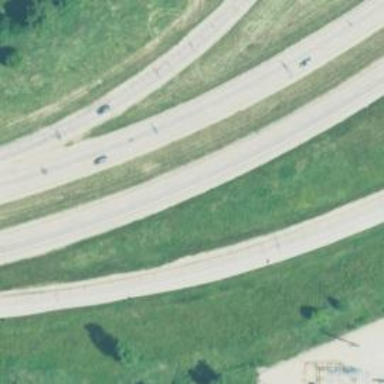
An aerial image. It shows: Motorway.